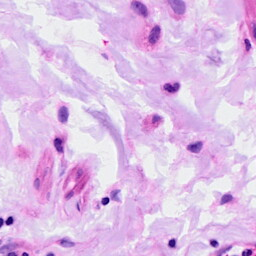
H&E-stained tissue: Ovarian